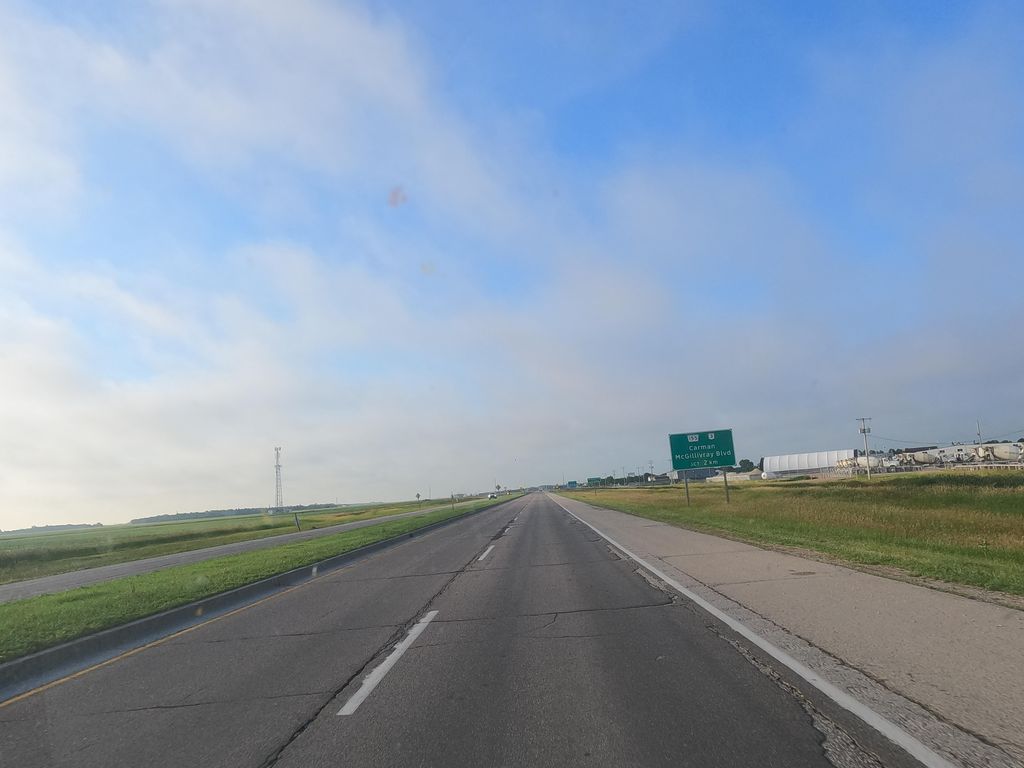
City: winnipeg